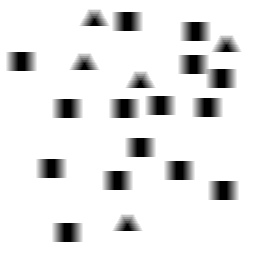
Squares: 15
Triangles: 5
Stars: 0
Total shapes: 20